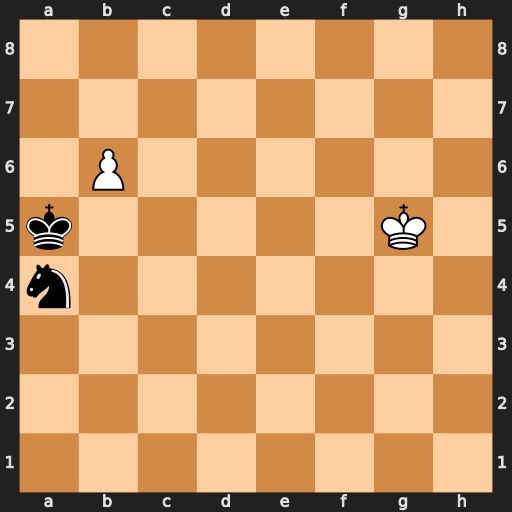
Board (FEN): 8/8/1P6/k5K1/n7/8/8/8
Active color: w
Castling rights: -
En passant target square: -
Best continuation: b7 Nb6 b8=Q